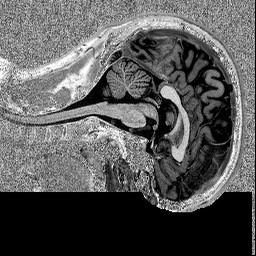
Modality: MP2RAGE
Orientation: sagittal
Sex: male